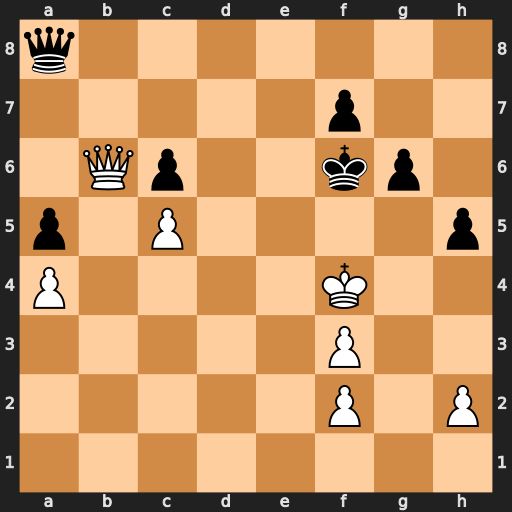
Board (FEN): q7/5p2/1Qp2kp1/p1P4p/P4K2/5P2/5P1P/8
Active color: w
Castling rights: -
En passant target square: -
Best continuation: Qb2+ Ke6 Qe5+